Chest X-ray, PA view. Patient: 42 years old, sex F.
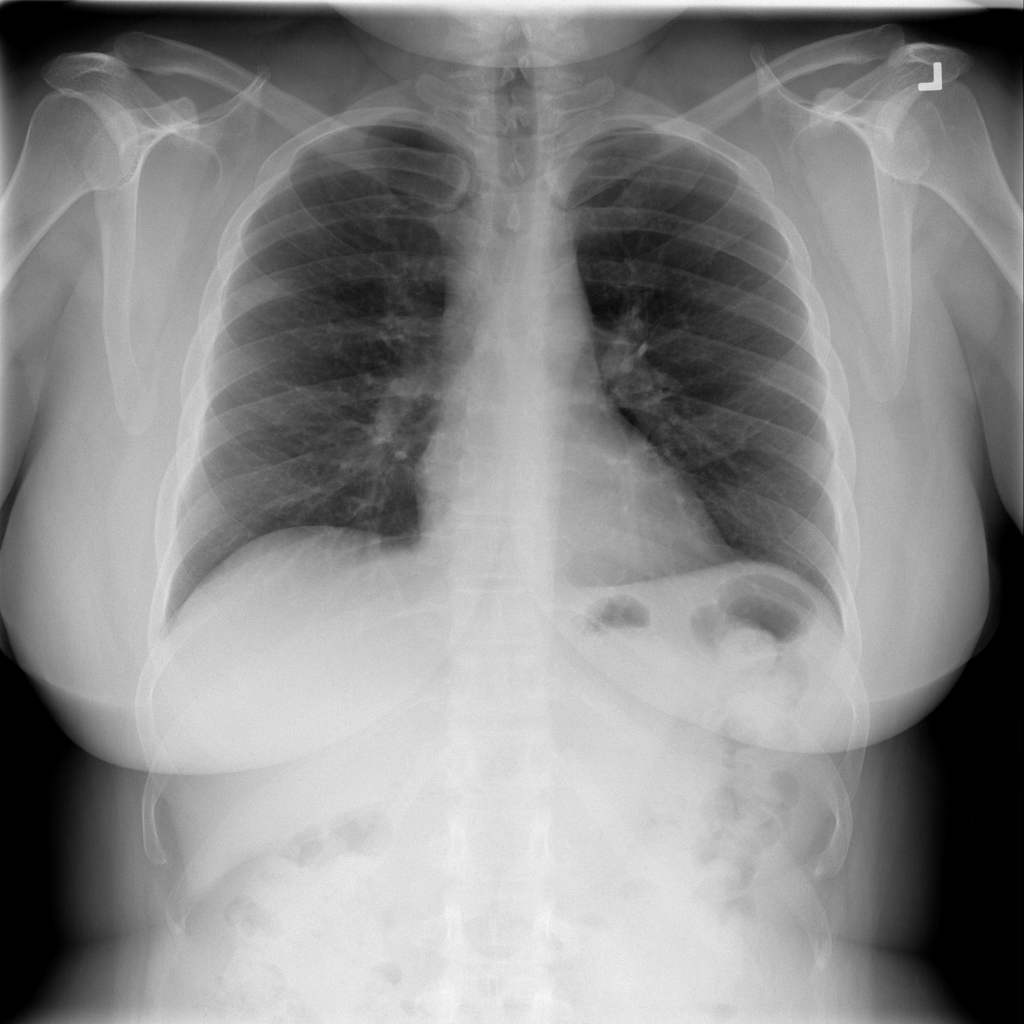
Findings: No Finding